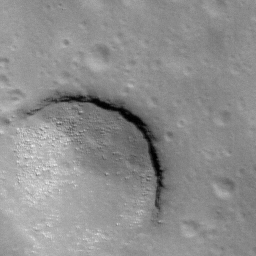
Pit: Mare Moscoviense Pit
Host crater: Mare Moscoviense
Host type: mare
Lunar coordinates: latitude 29.503, longitude 150.465